Current action and preconditions to check: trajectory_clear

Your task: For each precondition in the list above, predict whether it will hold at this action.

Consider the current scene as observed from the mobile robot's camera, and analyze the predicted future states of all dynamic agents (e.g., people, animals, vehicles, or any moving entities) within the NEXT SECOND.

IMPORTANT: Only answer "very likely" if you are absolutely certain—based on strong, clear evidence—that a dynamic agent will violate the precondition in the predicted future state. Do NOT answer "very likely" for unlikely, ambiguous, or low-probability risks.

Ask yourself for each precondition: Is there a high probability, with clear and convincing evidence, that the predicted future states of any dynamic agent will interfere with the predicted future state of the currently executing action within the NEXT SECOND, causing that precondition to fail?

Assess the risk level based on these predictions. Use "likely" or "very likely" if motions create a clear risk of interference.

Use "neutral" or "improbable" if agents are nearby but their predicted paths are clearly diverging or non-conflicting.

Failure Risk Categories: "very improbable", "improbable", "neutral", "likely", "very likely"

Answer Format: Output ONLY the probability_of_failure value from these categories: "very improbable", "improbable", "neutral", "likely", "very likely"

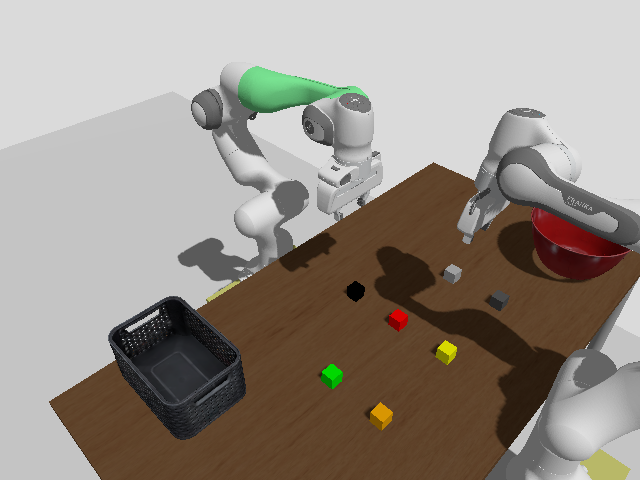

Answer: improbable